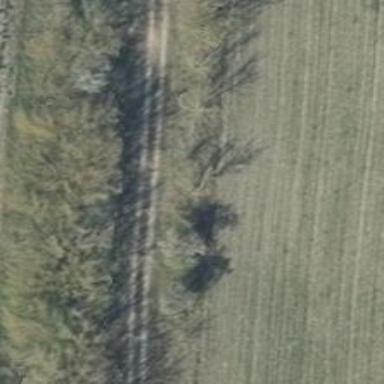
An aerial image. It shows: Deciduous broadleaved tree.